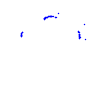
Particle: proton